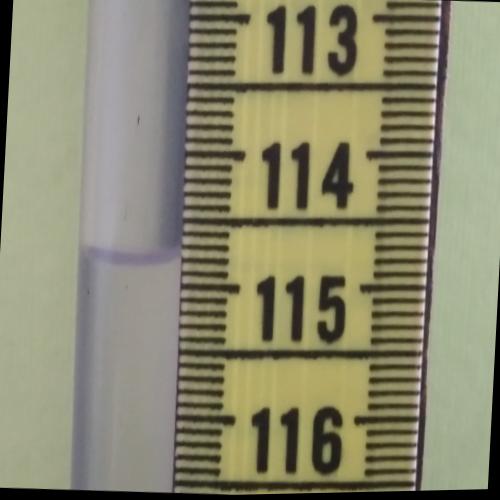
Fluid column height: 114.8 cm